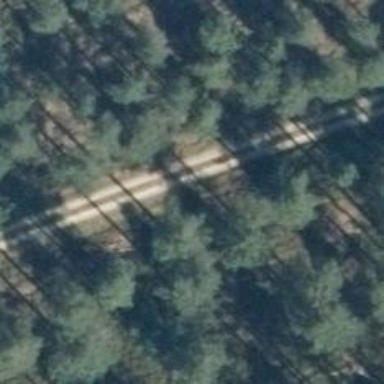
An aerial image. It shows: Track road with grade3 tracktype.